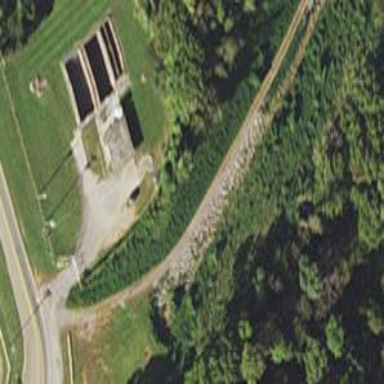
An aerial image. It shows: View of wastewater plant.